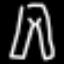
Label: pants